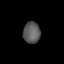
Tissue: lung
Cell type: Others
Senescence score: 0.2415
Nuclear area (px): 364
Mean DAPI intensity: 88.835